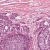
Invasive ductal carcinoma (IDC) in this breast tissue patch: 1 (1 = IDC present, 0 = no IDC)